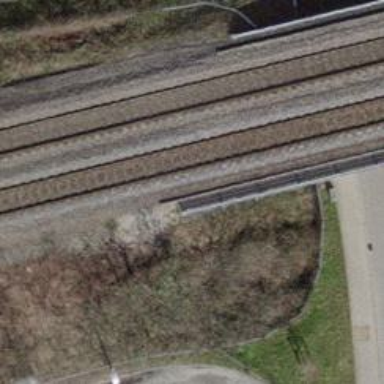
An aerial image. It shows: Railway track with single rail.